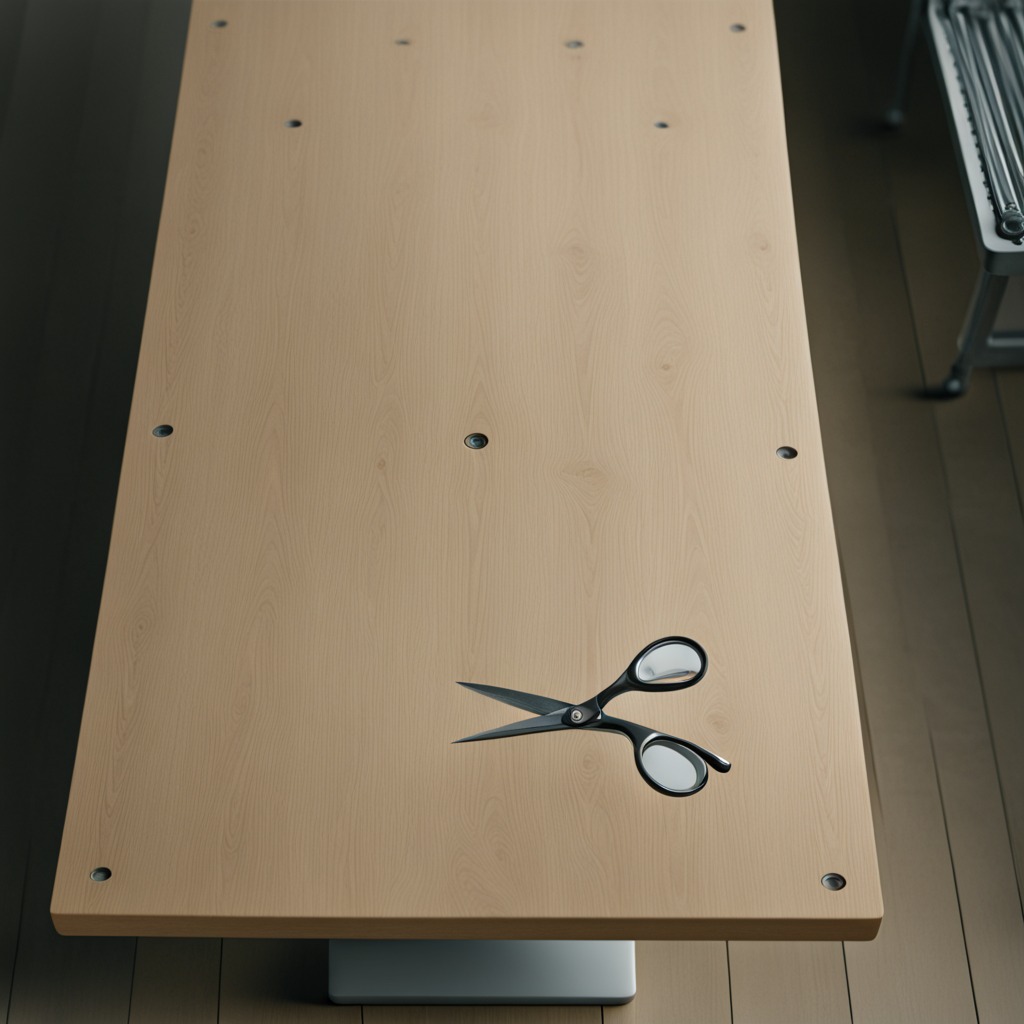
A scissor lies on the workbench inside a coastal fishing gear workshop.